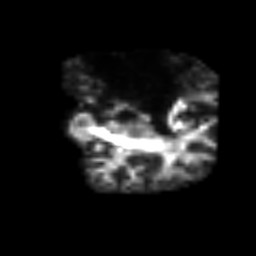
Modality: FA
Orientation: coronal
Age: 40
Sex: male
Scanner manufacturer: siemens
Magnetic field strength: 3 T
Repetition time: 3.2 s
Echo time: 0.081 s